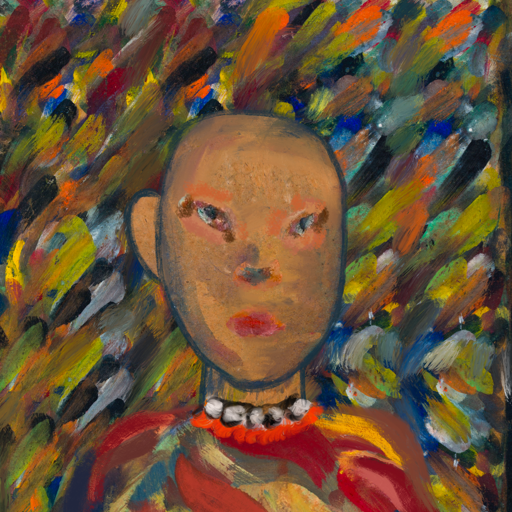
Background: An_Impression, Head And Neck Front: In_The_Sun, Face Front: Boggyland, Bust: Mother_And_Son_Son, Hair Front: Blank, Head Accessory: Blank, Second Necklace: Blank, Necklace: An_Impression, Baby: Blank